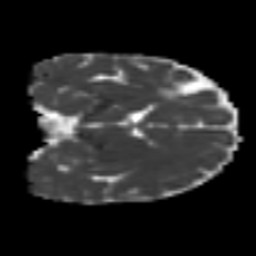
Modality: MD
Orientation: coronal
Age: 31
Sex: female
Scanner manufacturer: siemens
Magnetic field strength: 3 T
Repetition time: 4.999 s
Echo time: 0.07946 s